Question: I am getting very strange flickering on a WPF application of mine. It only happens with alpha blended content, only on my computer, and only with WPF applications. At least I haven't noticed it with anything else. It's really annoying! Has anyone else dealt with this weirdness?

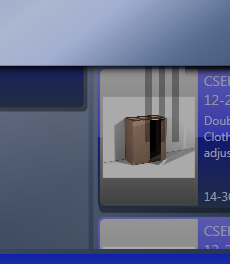
Answer: Try disabling hardware acceleration to see if that resolves the issue. If it does, try updating your video card drivers and turning back on hardware acceleration. For more details, see here:
<URL>